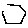
Label: hexagon